Interaction volume radius: 5 \u00c5
Interaction volume height: 10 \u00c5
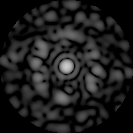
Disorder parameter: 0.787